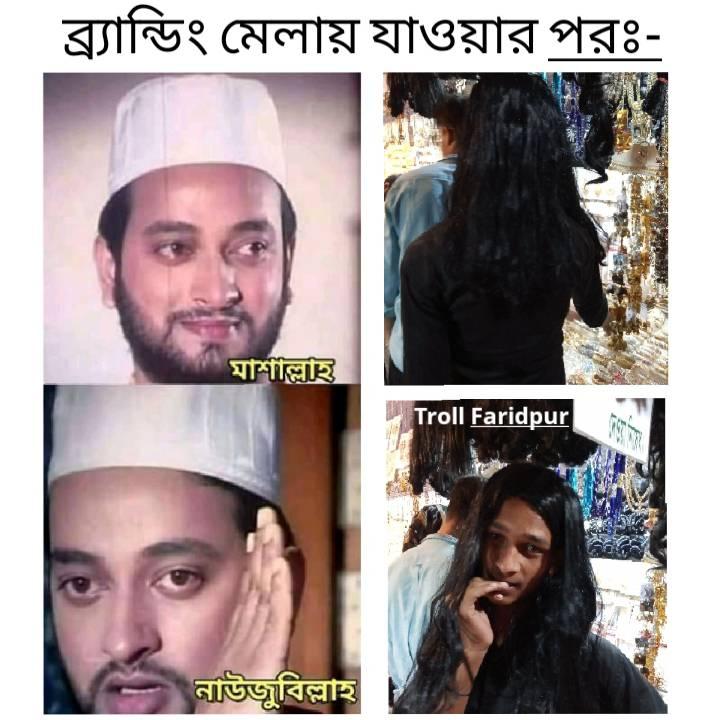
Caption: ব্র্যান্ডিং মেলাায় যাওয়ার পর    মাশাআল্লাহ     নাউজুবিল্লাহ
Label: non-hate